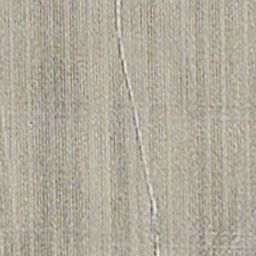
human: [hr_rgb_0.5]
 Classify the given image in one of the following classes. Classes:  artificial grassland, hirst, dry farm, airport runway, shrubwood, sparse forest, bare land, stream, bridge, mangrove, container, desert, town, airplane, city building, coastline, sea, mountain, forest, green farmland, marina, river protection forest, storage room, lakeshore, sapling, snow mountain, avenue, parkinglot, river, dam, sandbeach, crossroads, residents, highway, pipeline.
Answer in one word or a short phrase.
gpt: dry farm